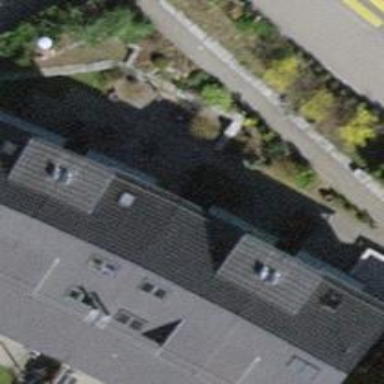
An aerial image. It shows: Terrace building.